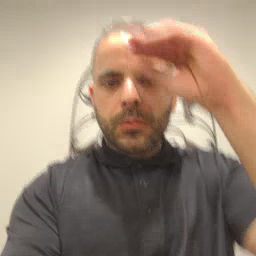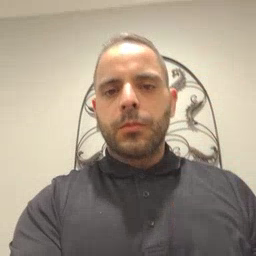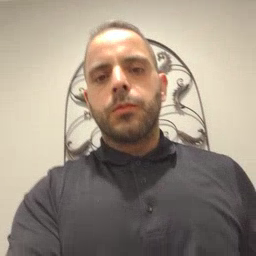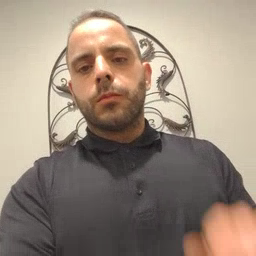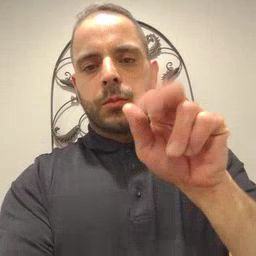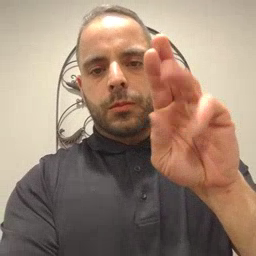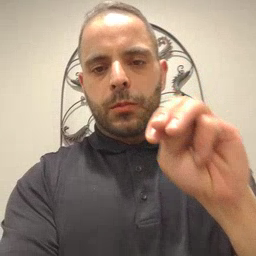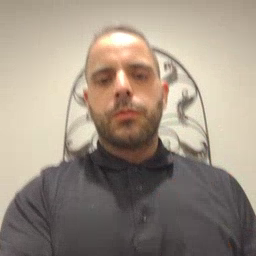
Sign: arm